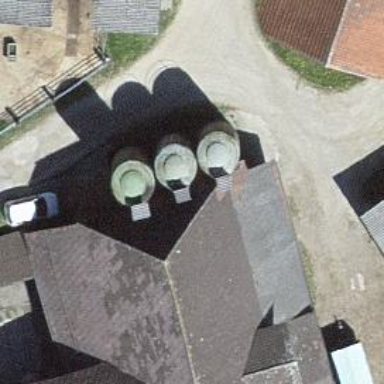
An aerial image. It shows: Silo.